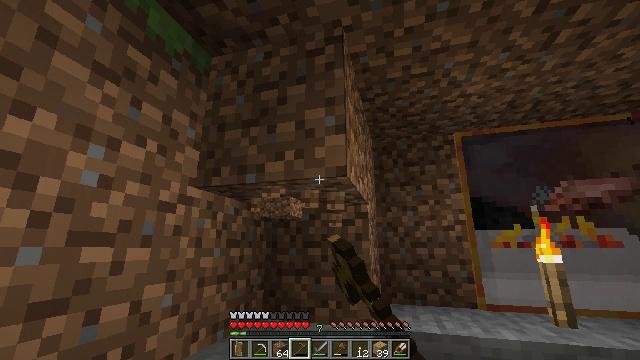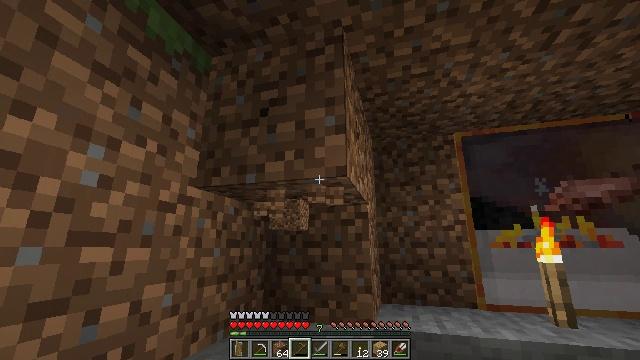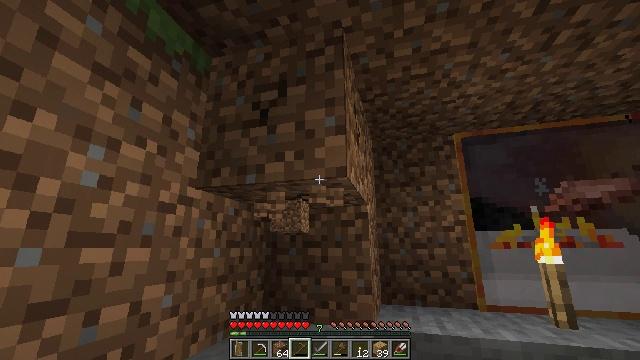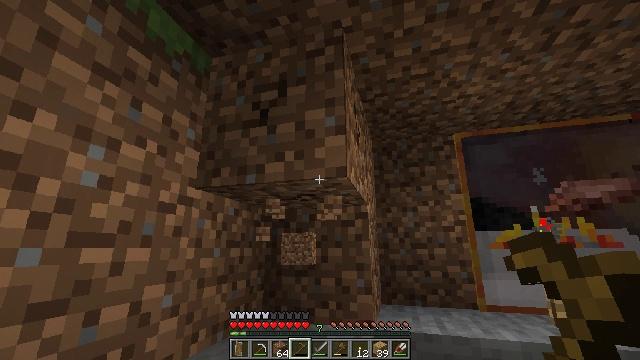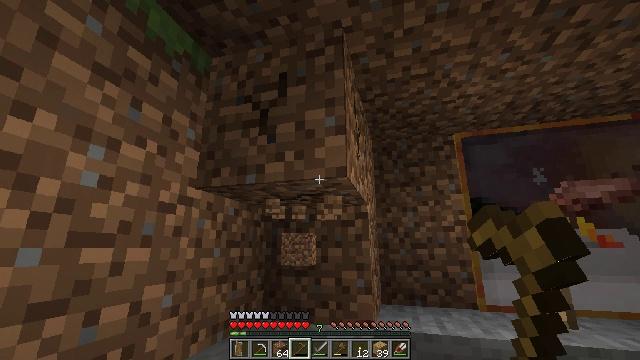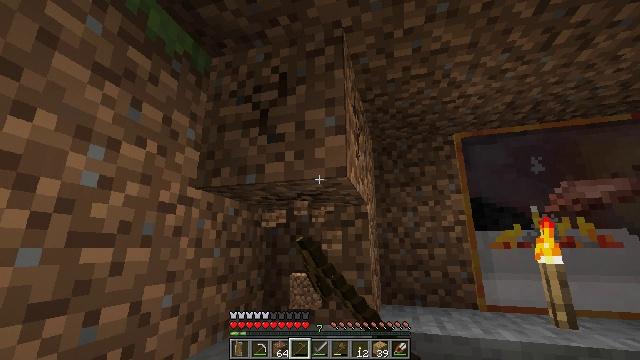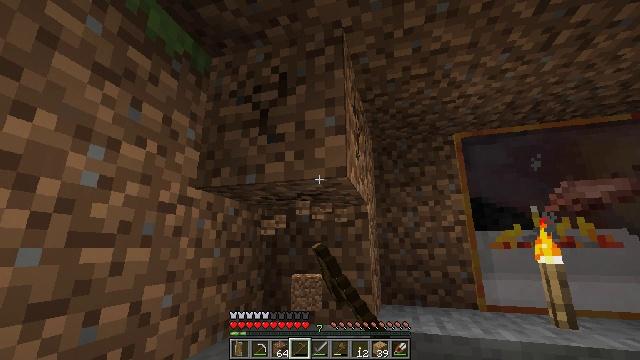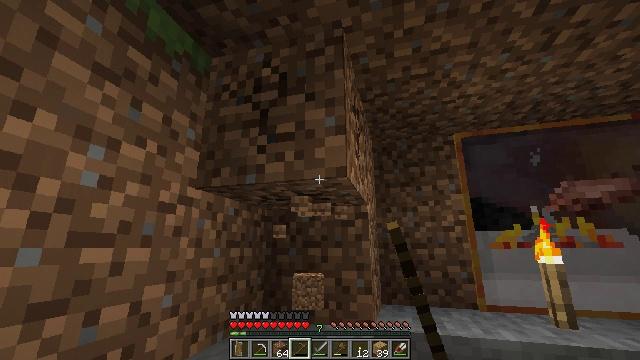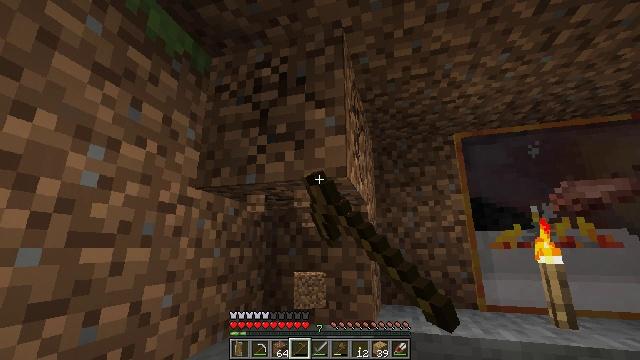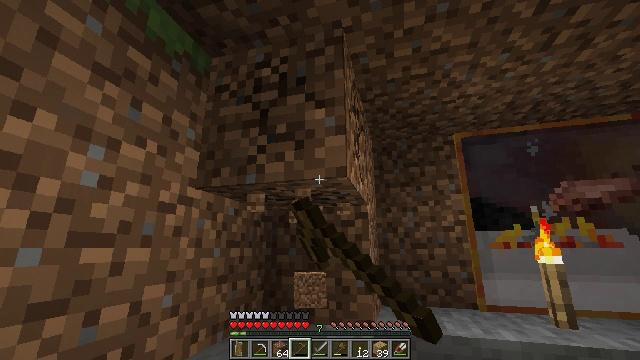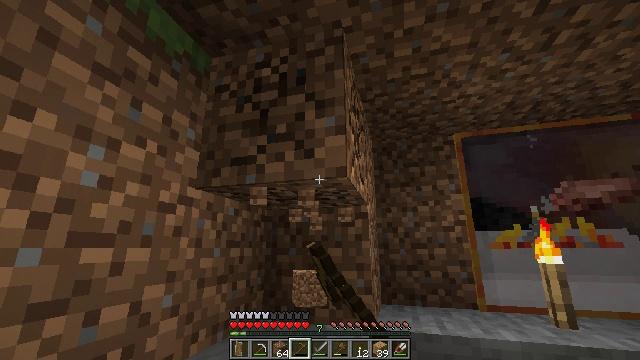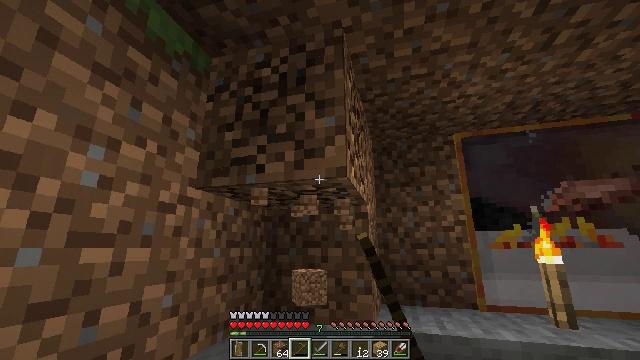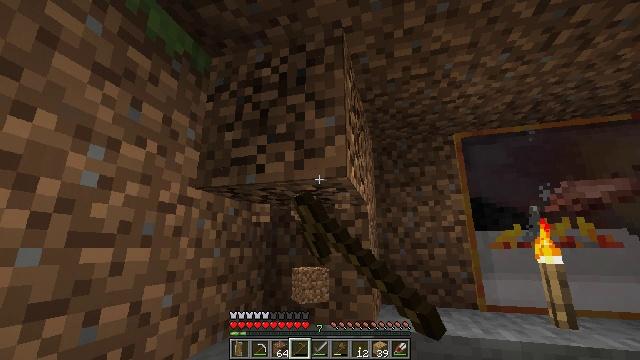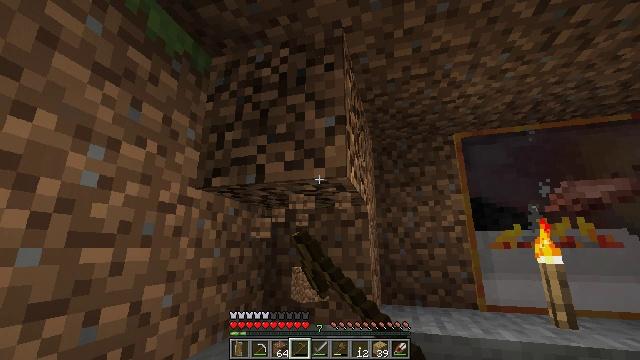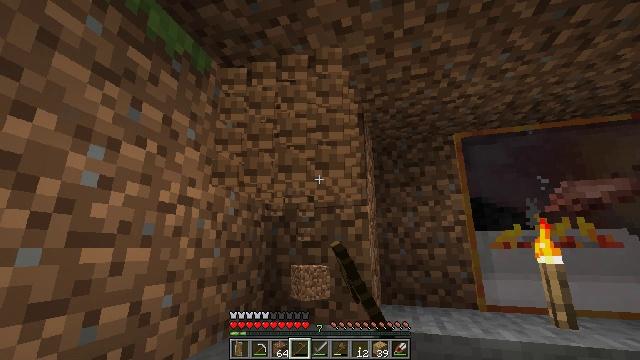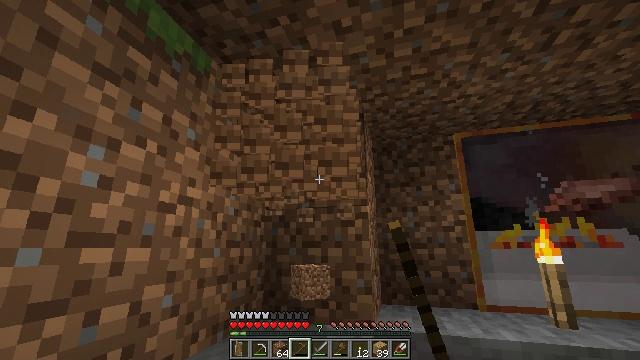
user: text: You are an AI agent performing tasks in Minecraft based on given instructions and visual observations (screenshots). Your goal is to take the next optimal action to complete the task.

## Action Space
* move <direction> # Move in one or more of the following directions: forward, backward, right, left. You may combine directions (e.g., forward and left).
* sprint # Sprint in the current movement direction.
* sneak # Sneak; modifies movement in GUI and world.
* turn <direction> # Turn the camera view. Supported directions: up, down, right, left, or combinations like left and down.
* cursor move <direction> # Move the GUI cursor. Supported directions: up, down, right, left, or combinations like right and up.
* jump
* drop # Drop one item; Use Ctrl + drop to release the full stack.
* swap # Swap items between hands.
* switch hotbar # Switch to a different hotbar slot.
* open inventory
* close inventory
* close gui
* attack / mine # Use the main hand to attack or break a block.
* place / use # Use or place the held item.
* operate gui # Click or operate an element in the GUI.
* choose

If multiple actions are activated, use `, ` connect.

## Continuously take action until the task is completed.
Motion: motion action
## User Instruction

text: Attack the ground to gather dirt.
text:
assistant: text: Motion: attack / mine
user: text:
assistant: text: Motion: attack / mine
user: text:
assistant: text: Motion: attack / mine
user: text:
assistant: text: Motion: attack / mine
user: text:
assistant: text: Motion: attack / mine
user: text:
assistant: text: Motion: attack / mine
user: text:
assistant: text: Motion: attack / mine
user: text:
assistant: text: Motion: attack / mine
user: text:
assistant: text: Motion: attack / mine
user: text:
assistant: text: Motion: attack / mine
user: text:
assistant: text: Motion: attack / mine
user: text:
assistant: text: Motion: attack / mine
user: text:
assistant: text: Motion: attack / mine
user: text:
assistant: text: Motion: attack / mine
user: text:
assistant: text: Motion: attack / mine
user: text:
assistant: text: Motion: attack / mine
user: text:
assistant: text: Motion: attack / mine
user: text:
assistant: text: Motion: attack / mine
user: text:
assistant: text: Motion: attack / mine
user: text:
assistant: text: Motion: attack / mine
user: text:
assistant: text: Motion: turn down, attack / mine
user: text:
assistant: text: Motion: turn right, attack / mine
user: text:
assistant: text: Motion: attack / mine
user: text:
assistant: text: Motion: attack / mine
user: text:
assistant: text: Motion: attack / mine
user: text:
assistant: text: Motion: attack / mine
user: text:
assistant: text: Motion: attack / mine
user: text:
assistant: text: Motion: attack / mine
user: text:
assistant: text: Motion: attack / mine
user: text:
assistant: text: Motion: attack / mine